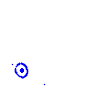
Particle: kaon